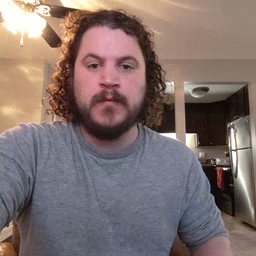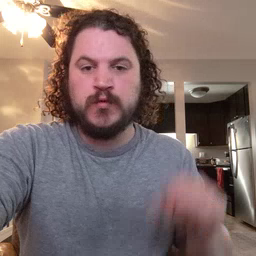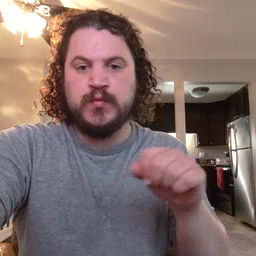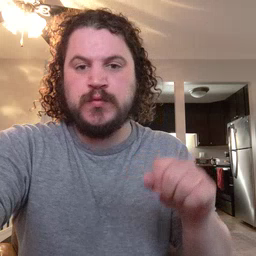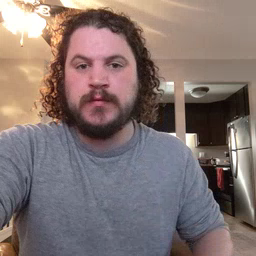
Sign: shoe